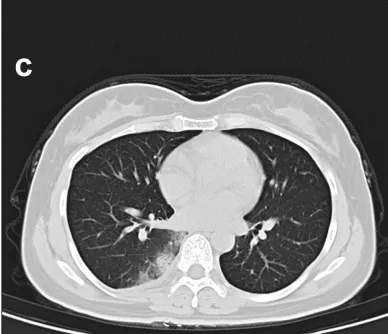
Chest CT indicates inflammation and other lesions in the lung of four patients. Chest CT in case 3.
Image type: radiology (ct)